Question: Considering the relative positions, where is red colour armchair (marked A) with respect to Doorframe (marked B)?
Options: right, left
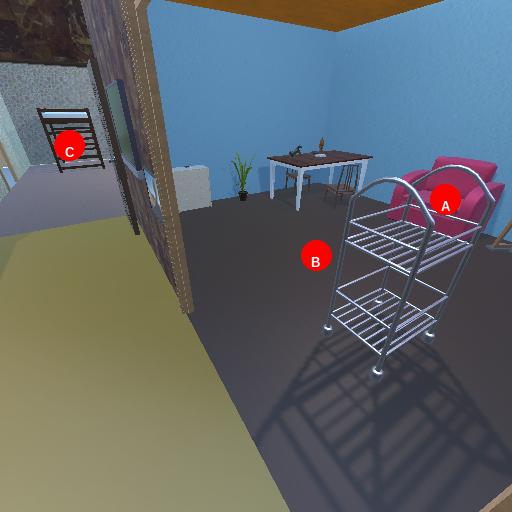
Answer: right